Interaction volume radius: 10 \u00c5
Interaction volume height: 35 \u00c5
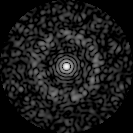
Disorder parameter: 0.8224